Question: > xxxxxx app is misconfigured for facebook login
<URL>

I know this is because of some package name or hash key mismatch. but:
similar question <URL>, but no solution.
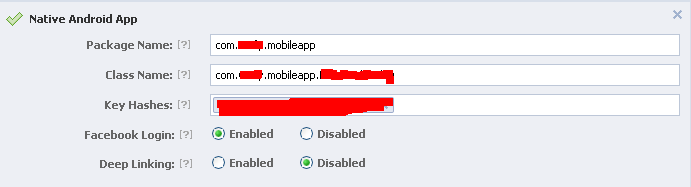
Answer: I would like to suggest to you to upgrade to latest Facebook SDK 3.0 for Android. Please take a look here: <URL>
And here's the guide to upgrade from 2.x to 3.x: <URL>
About your problem, sometimes I get it too and seems a random facebook error.